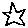
Label: star